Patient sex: M
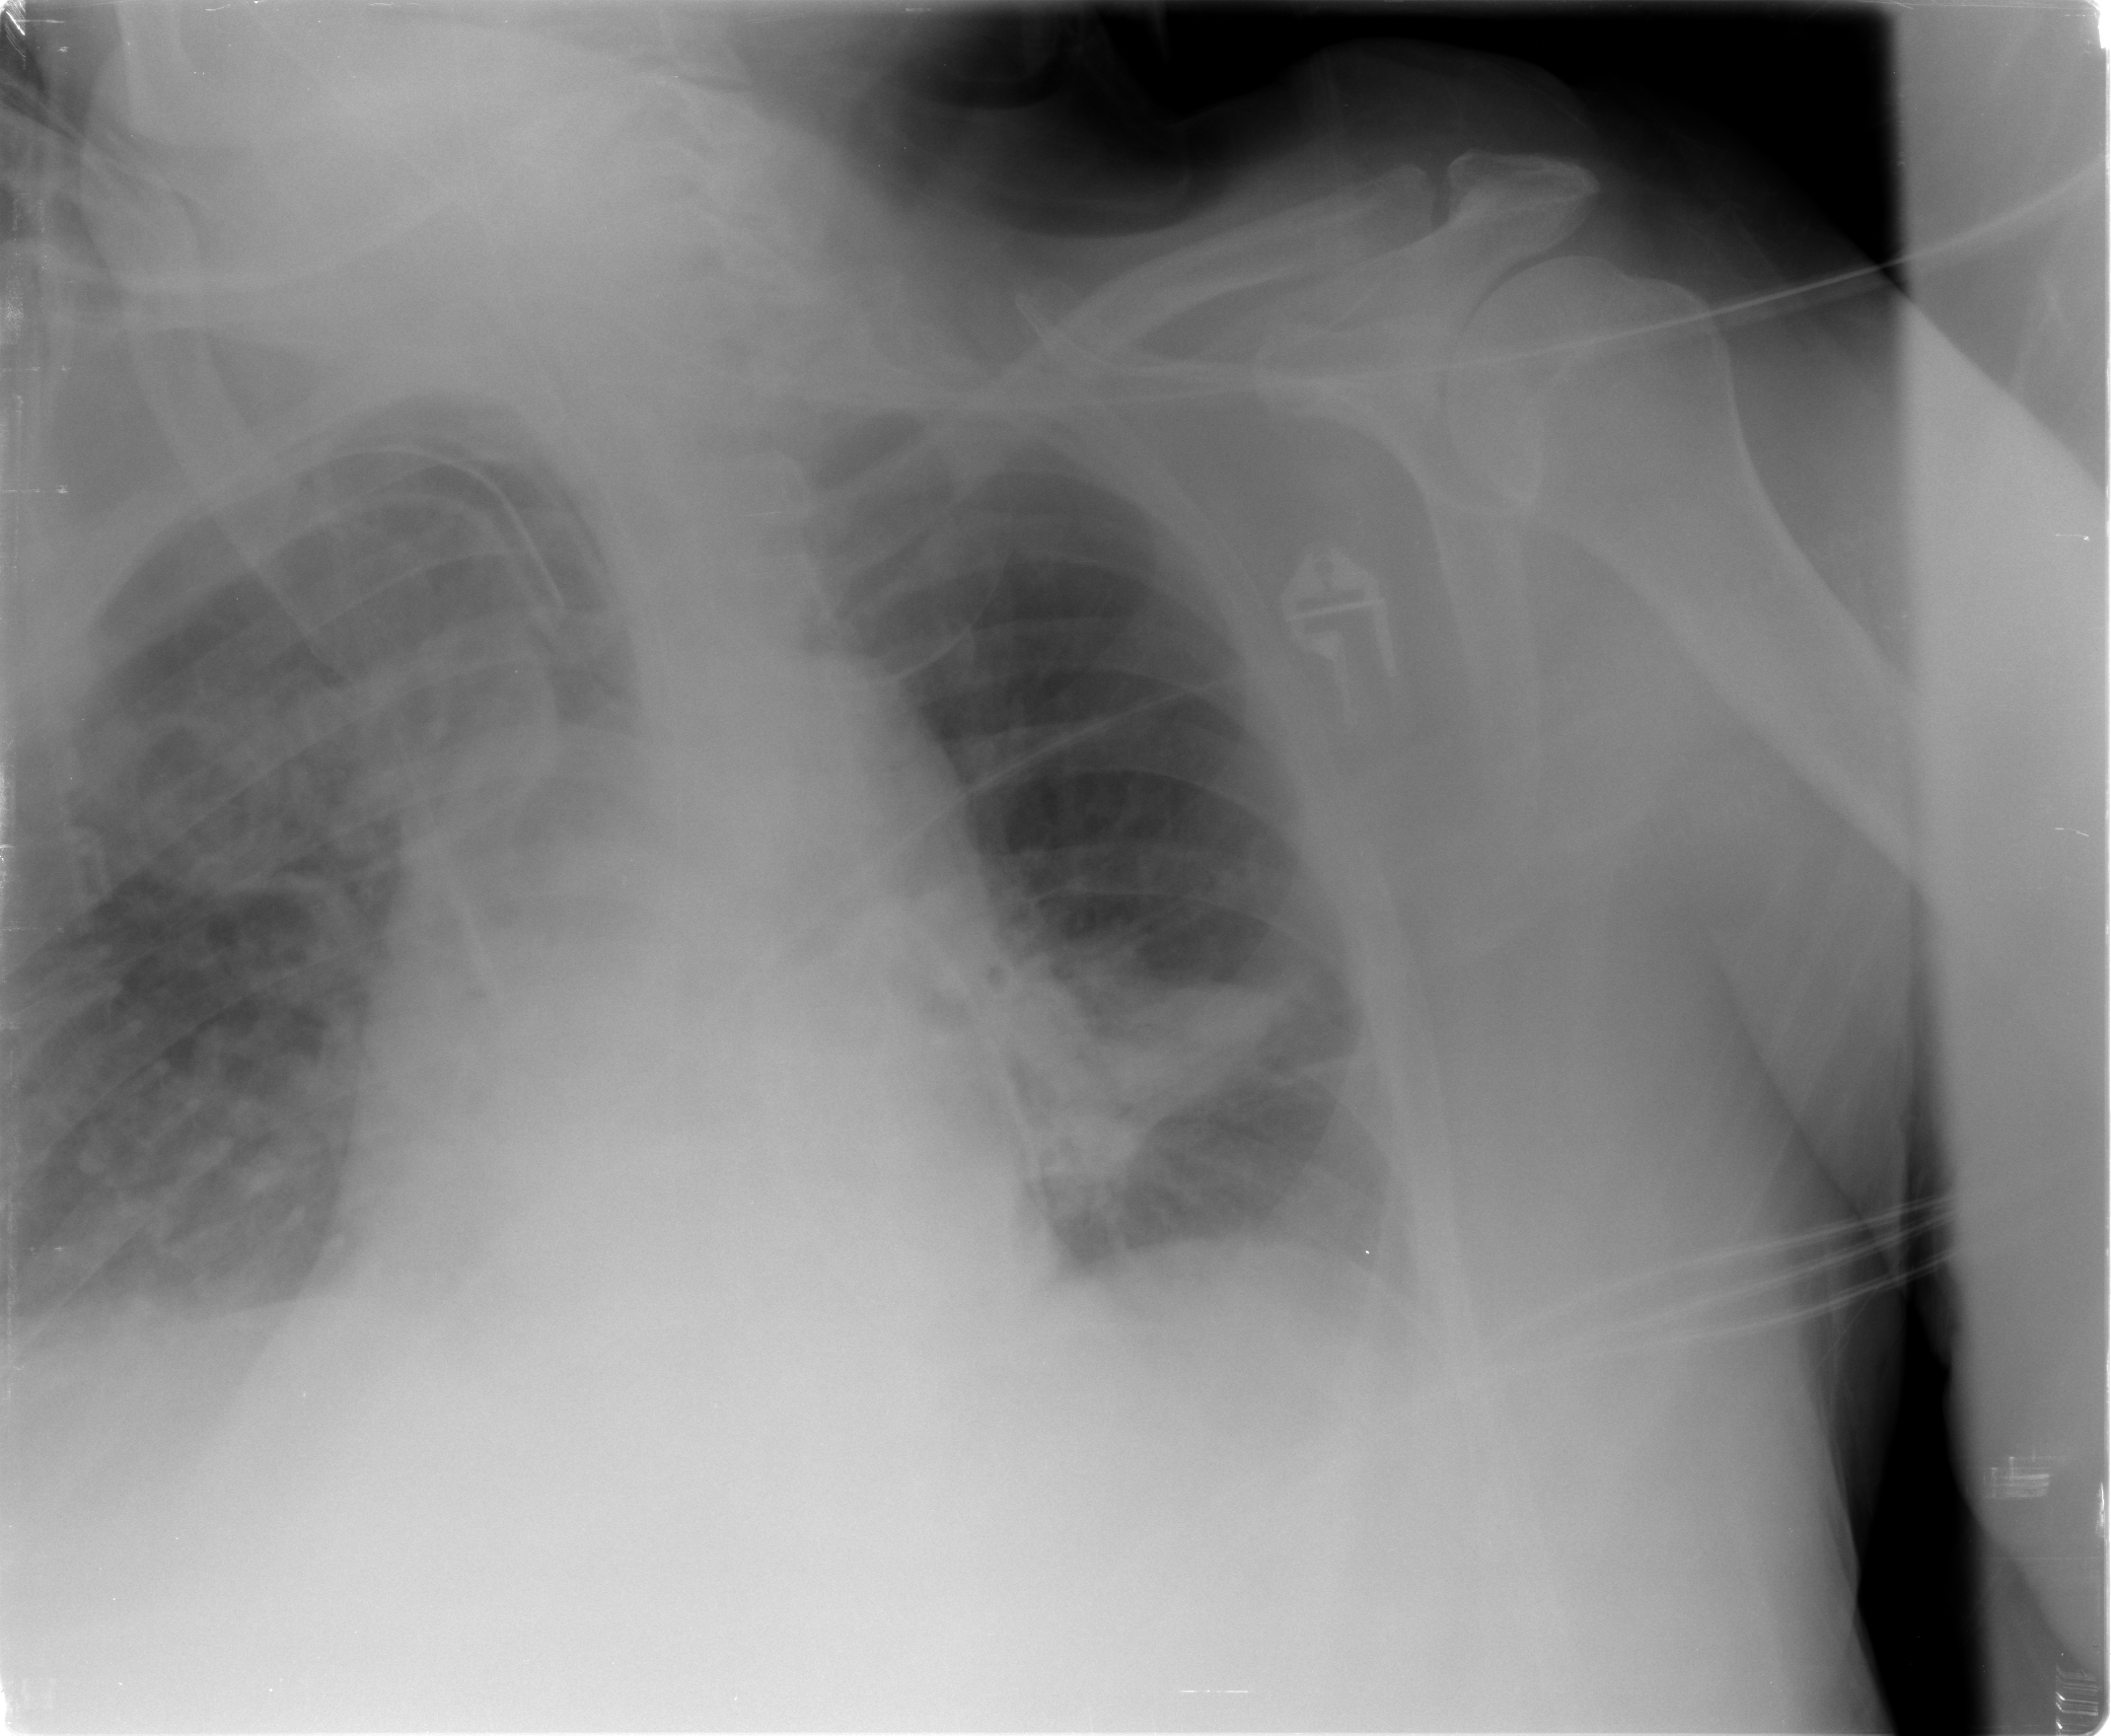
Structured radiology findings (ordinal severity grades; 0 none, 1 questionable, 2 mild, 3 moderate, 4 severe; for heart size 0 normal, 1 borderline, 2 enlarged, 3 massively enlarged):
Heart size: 2
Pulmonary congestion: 2
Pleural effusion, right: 2
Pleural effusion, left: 2
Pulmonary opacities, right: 2
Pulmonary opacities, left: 0
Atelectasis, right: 2
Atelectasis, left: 2